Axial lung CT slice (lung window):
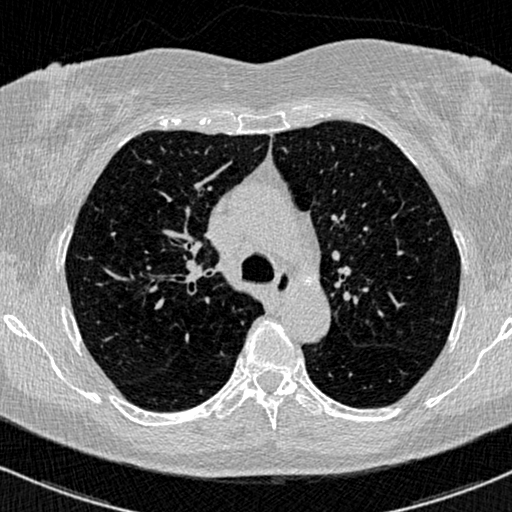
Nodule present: no